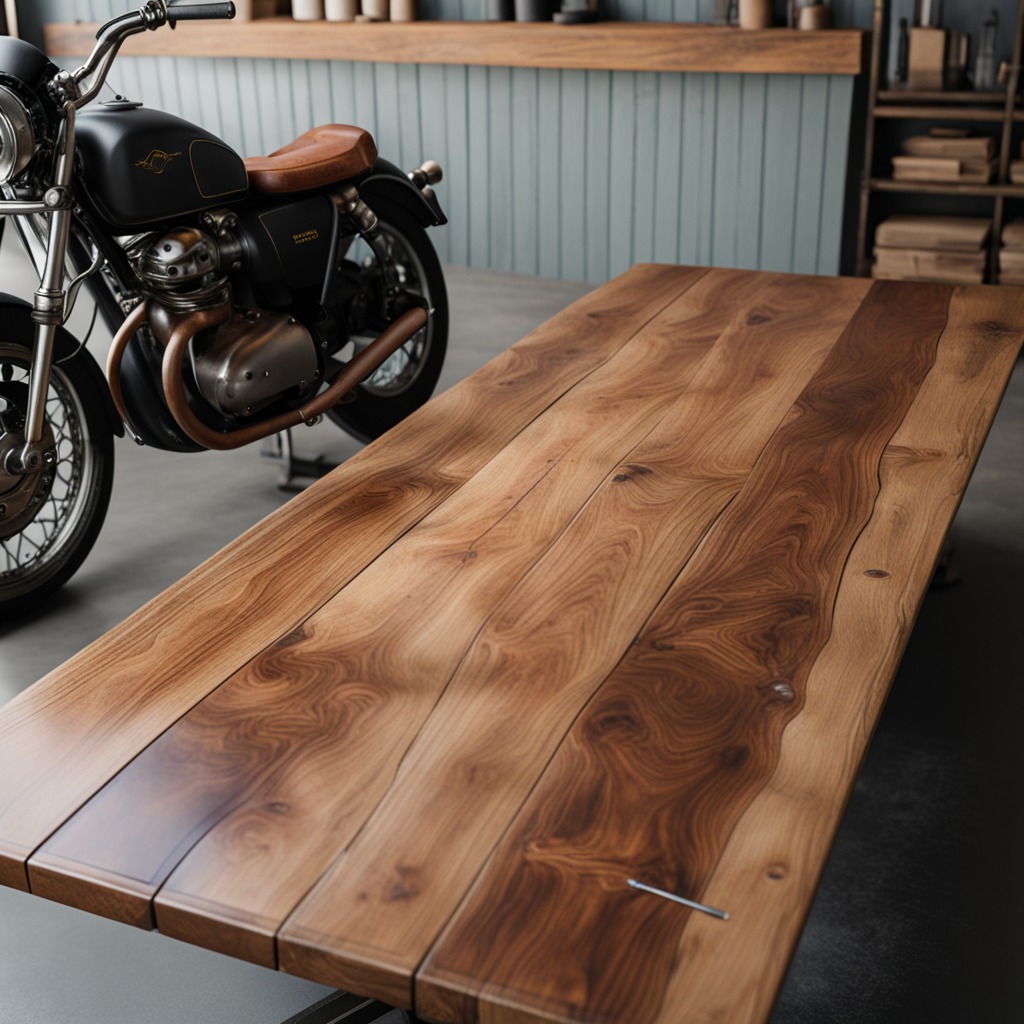
A screwdriver is lying on the oil-spilled wooden table in a vintage motorcycle garage.